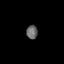
Tissue: skin
Cell type: T cells
Senescence score: 0.2361
Nuclear area (px): 153
Mean DAPI intensity: 102.137